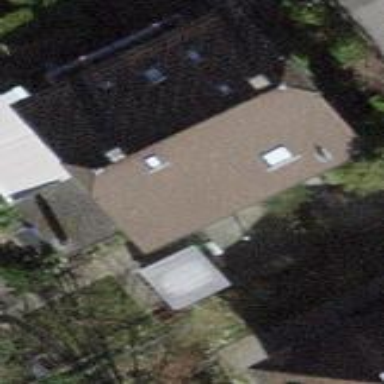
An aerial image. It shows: Residential building with half-hipped roof shape.